Interaction volume radius: 5 \u00c5
Interaction volume height: 20 \u00c5
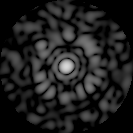
Disorder parameter: 0.6997